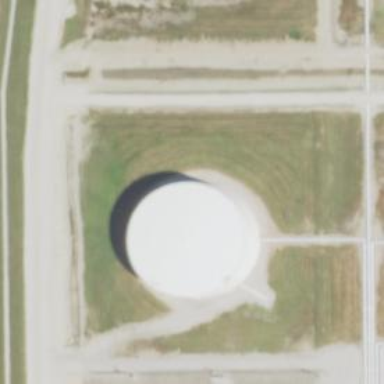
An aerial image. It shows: Storage tank created as man-made structure.